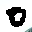
Label: 0